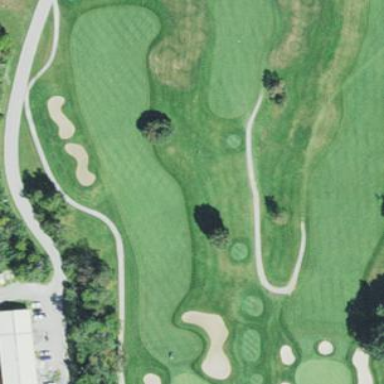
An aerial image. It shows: Golf fairway surrounded by grass.